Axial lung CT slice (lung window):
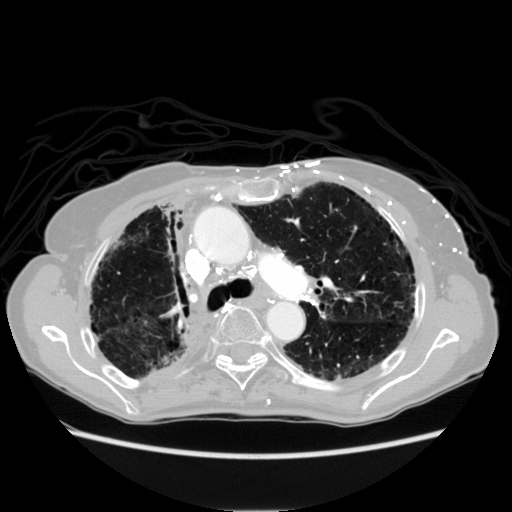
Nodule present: no